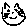
Label: cat